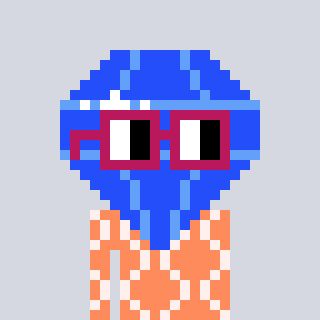
a pixel art character with square dark red glasses, a blue diamond-shaped head and a peachy-colored body on a cool background